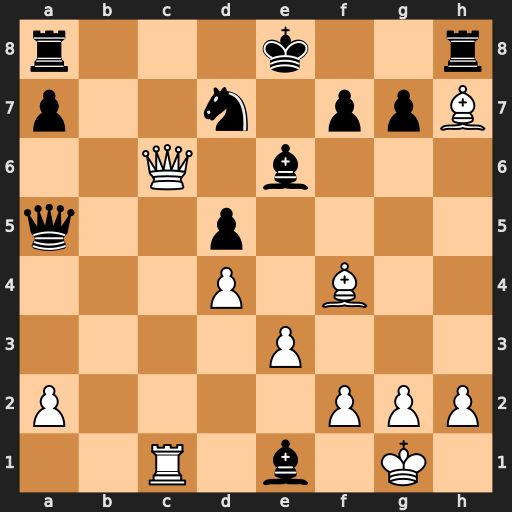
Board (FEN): r3k2r/p2n1ppB/2Q1b3/q2p4/3P1B2/4P3/P4PPP/2R1b1K1
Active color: w
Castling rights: kq
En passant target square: -
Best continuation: Qxa8+ Ke7 Bg5+